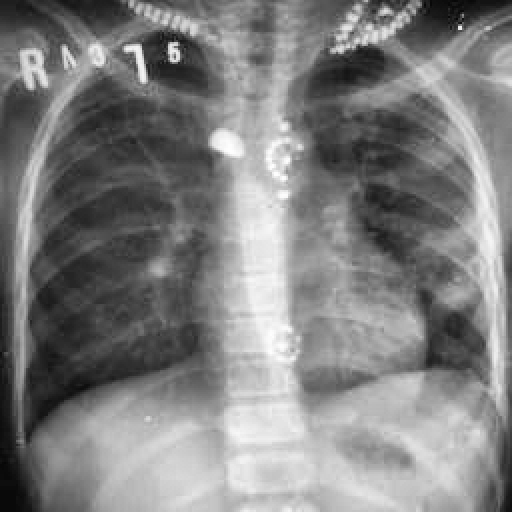
Finding: TUBERCULOSIS